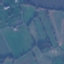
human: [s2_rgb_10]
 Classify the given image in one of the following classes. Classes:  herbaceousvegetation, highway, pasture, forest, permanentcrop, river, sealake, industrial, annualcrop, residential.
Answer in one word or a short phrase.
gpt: Pasture